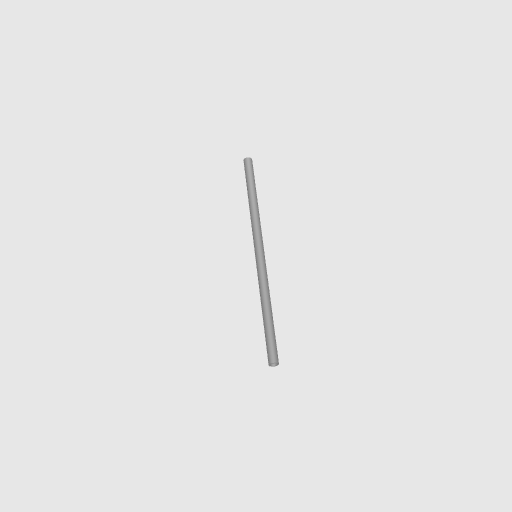
Part: AluminumTube6ID8OD200